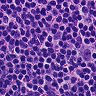
Metastatic tissue present: no